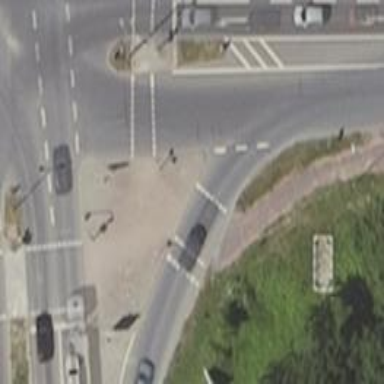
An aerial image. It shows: Crossing with traffic signals.